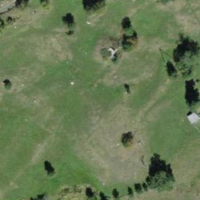
EUNIS habitat code: 24
Species observed at this site:
Caltha palustris